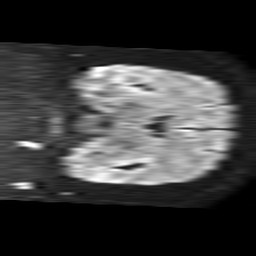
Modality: TRACE
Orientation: coronal
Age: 37
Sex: female
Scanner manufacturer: philips
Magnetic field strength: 1.5 T
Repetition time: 4.6 s
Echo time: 0.08528 s